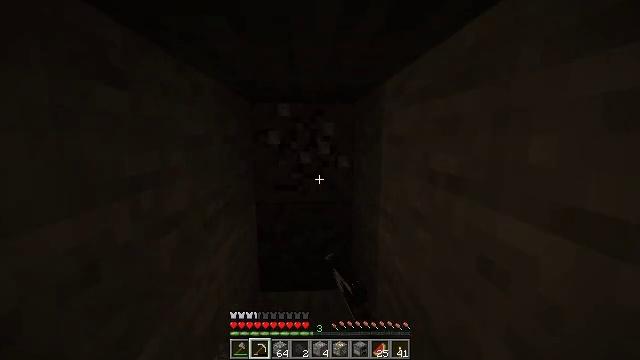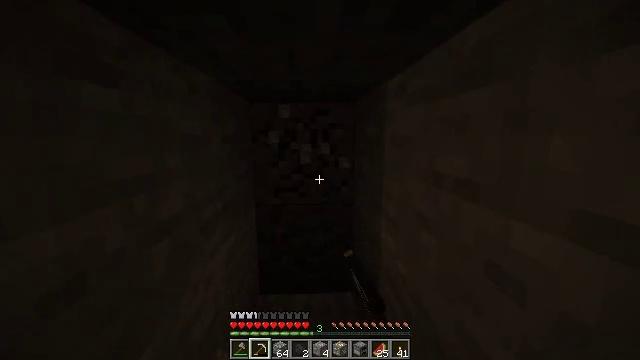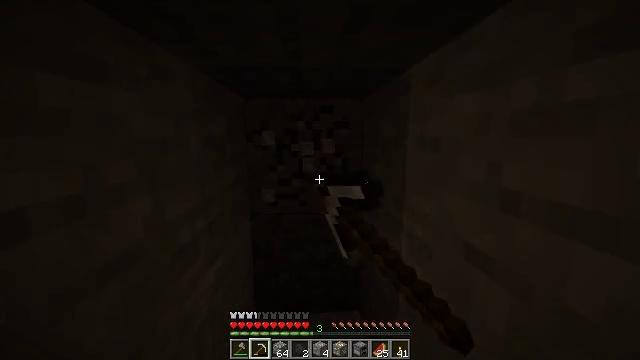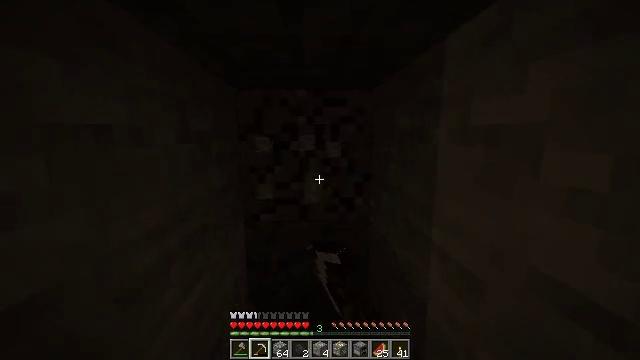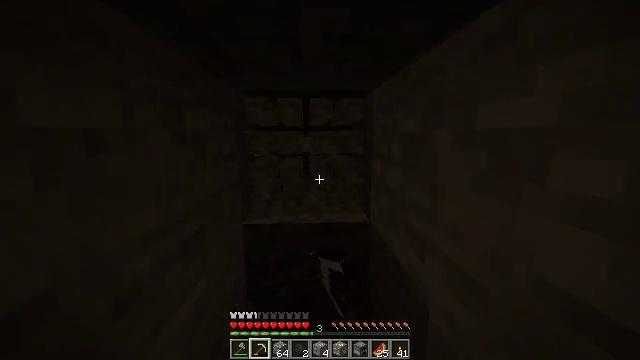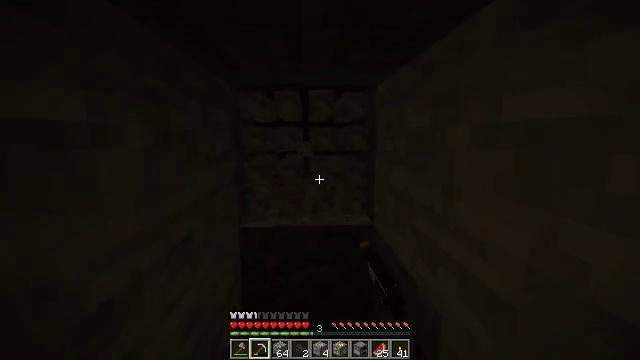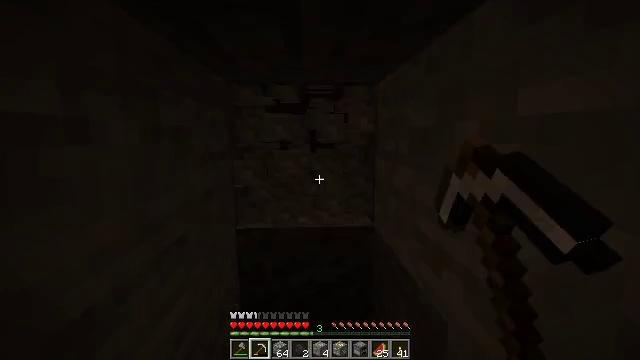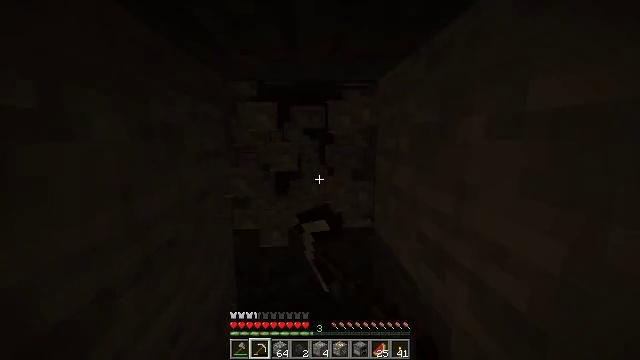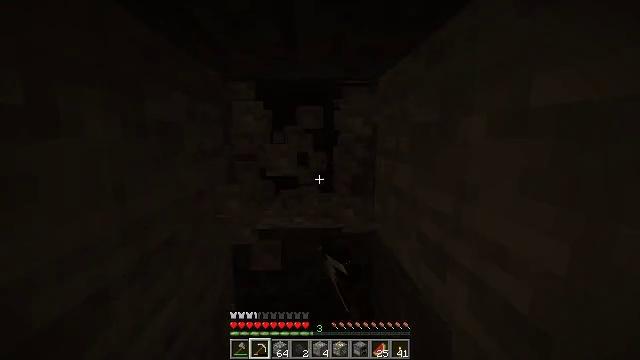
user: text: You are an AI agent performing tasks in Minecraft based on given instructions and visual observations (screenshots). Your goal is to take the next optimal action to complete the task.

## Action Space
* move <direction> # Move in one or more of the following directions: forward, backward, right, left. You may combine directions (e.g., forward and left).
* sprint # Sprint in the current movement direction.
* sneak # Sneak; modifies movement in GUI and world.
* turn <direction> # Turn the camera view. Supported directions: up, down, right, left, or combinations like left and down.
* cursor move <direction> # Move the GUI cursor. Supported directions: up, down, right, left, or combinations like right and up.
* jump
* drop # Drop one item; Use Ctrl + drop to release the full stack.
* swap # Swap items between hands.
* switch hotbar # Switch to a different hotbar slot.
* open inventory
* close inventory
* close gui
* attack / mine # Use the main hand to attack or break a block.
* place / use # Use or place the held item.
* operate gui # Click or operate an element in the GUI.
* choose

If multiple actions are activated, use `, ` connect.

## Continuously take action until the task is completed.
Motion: motion action
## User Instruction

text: Mine gravel from the ground.
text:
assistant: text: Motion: move forward, attack / mine
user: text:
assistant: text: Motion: move forward, attack / mine
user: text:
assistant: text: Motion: move forward, attack / mine
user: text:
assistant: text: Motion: move forward, attack / mine
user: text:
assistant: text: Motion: move forward, attack / mine
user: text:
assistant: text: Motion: move forward, attack / mine
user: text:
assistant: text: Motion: move forward, attack / mine
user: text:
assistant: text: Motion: move forward, attack / mine
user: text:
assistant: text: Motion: move forward, attack / mine